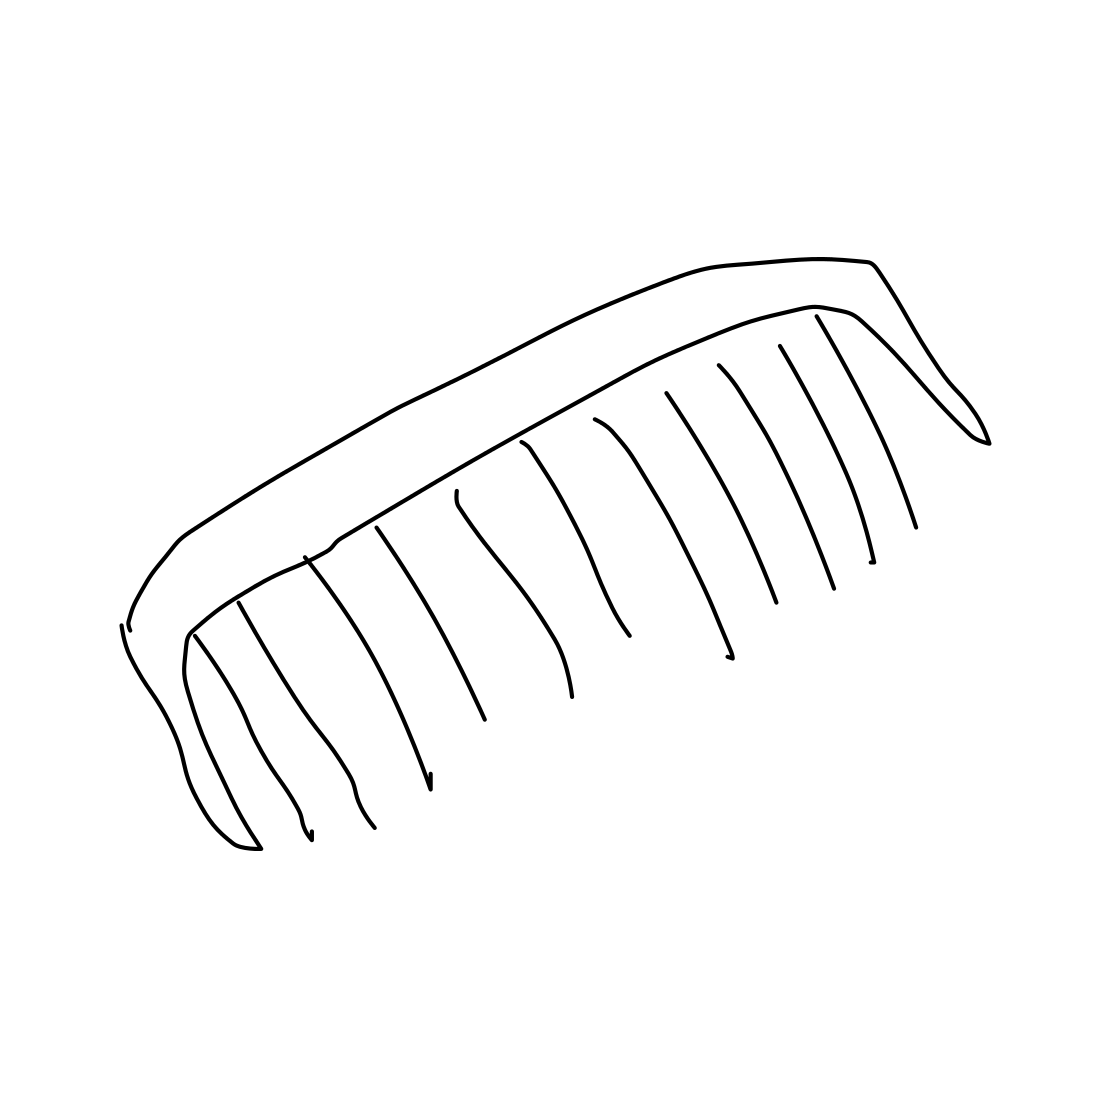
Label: comb